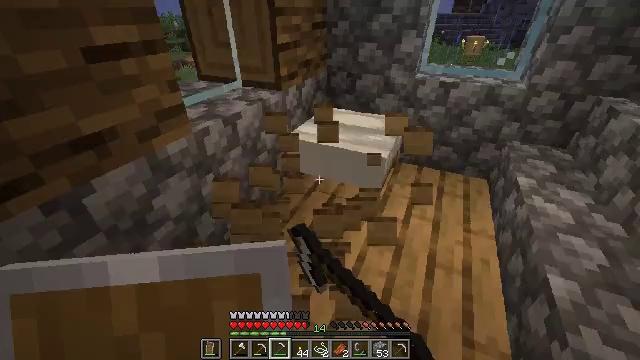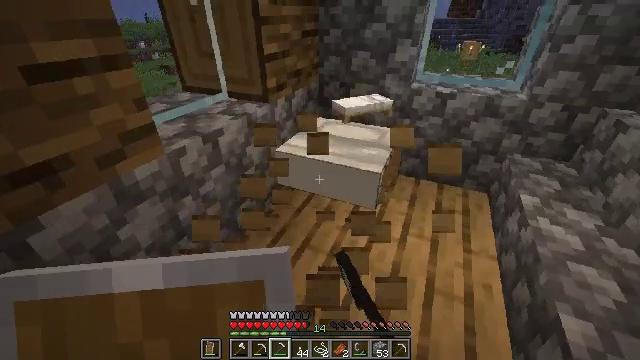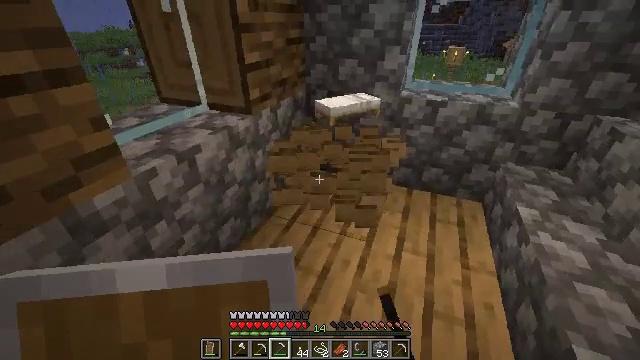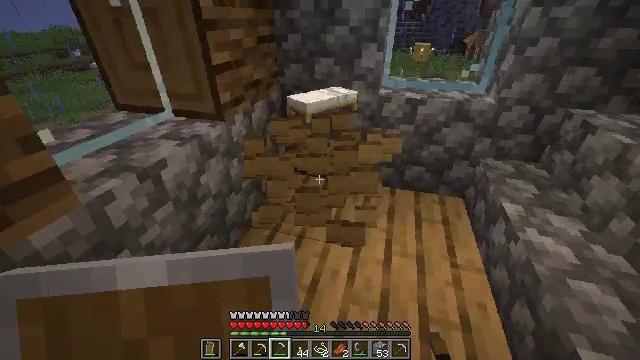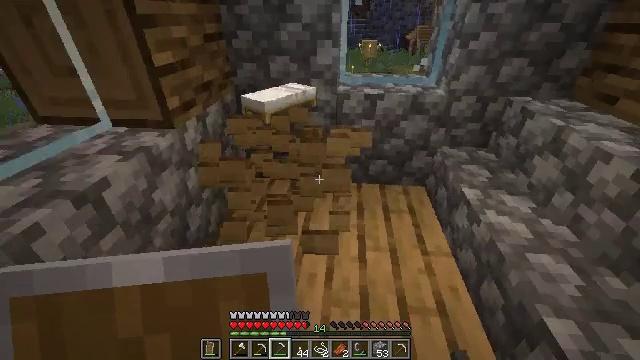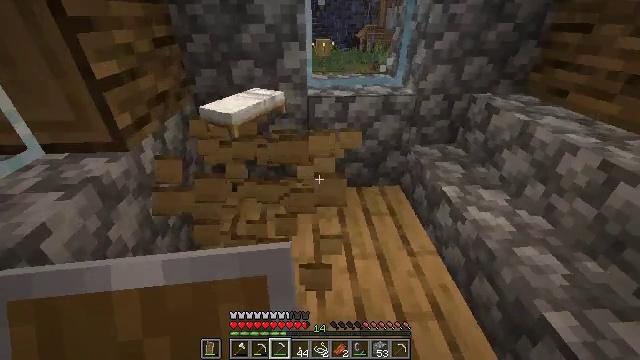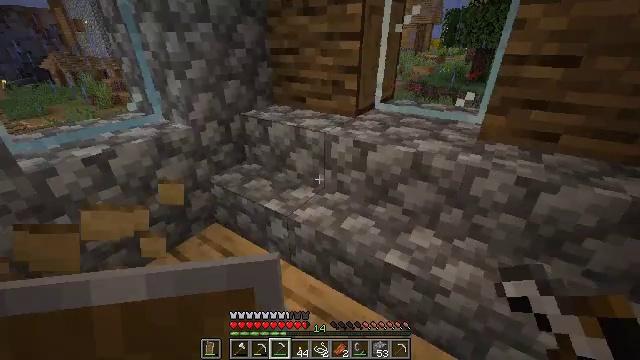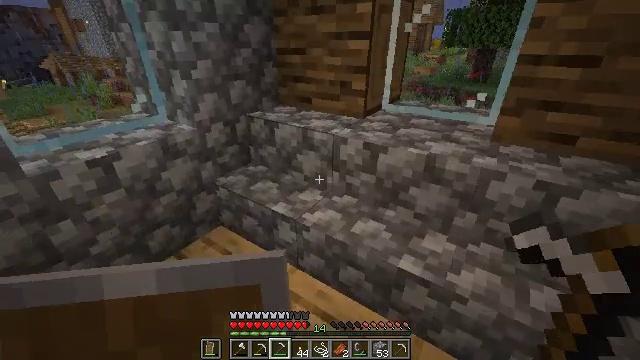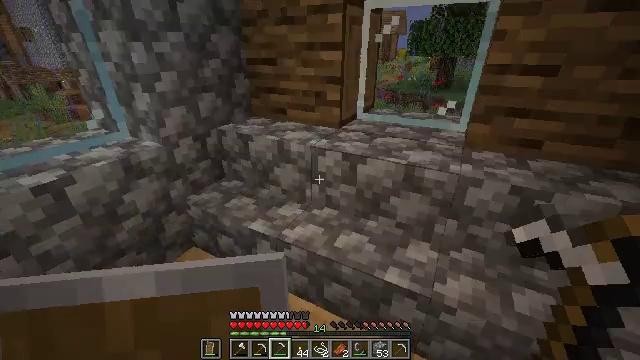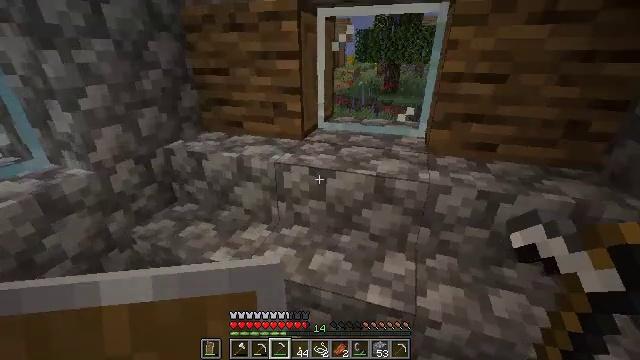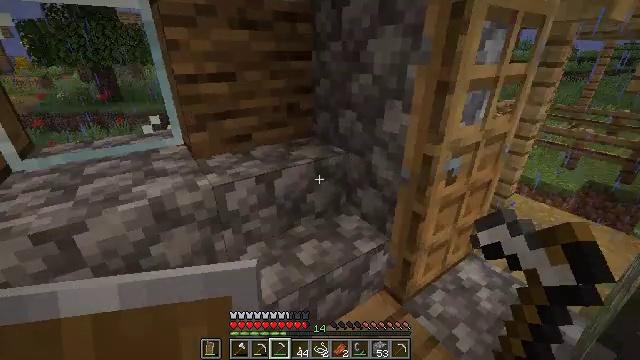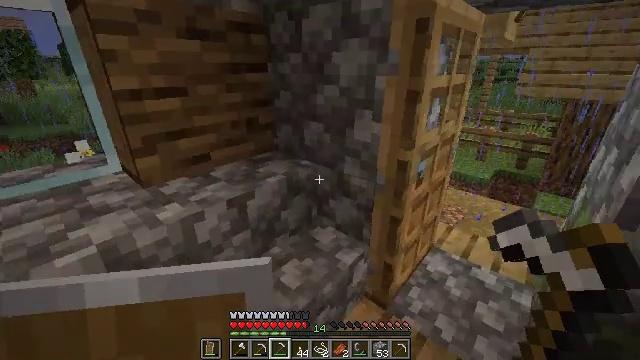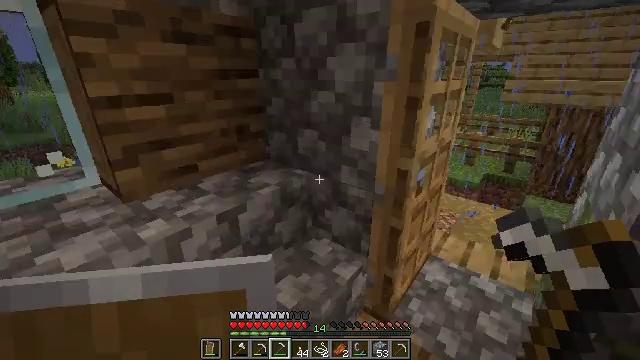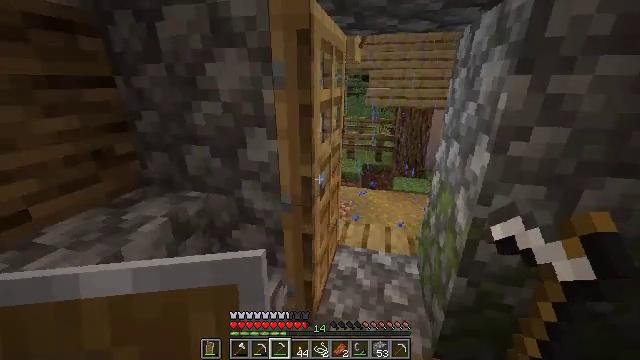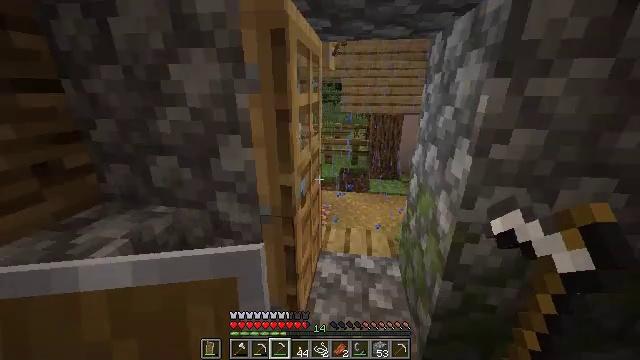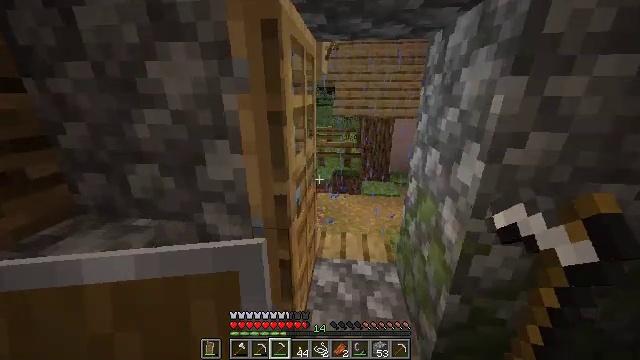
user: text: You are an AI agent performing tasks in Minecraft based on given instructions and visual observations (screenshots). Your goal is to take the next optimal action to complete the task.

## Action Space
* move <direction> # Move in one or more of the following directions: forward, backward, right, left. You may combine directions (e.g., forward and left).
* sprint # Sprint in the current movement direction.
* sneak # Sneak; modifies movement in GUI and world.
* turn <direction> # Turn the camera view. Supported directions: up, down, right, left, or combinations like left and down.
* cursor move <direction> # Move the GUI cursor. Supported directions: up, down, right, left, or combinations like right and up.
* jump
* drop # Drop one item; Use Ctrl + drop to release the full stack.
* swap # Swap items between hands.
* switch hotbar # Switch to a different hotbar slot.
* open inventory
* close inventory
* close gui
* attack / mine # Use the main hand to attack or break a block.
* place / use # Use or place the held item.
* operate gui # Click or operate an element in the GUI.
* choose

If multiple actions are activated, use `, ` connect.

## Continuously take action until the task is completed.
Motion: motion action
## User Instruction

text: Remove the yellow bed.
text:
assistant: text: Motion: move forward
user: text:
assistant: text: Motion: move forward, turn right and up
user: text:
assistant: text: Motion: move forward and move left, turn right
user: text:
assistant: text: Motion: move forward and move left, turn right
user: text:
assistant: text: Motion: move forward and move left, turn right
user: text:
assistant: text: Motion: move forward, turn right and up
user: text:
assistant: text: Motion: no_op
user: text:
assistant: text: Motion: move forward, turn right and up
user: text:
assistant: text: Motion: move forward and move left, turn right and up
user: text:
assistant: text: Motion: move forward and move left, turn right
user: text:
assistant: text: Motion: turn right and up
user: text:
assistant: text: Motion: move forward, turn right and up
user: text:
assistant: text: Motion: move forward, sprint, turn right
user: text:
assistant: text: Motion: move forward, sprint, turn right
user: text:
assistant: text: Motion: move forward, sprint, turn right
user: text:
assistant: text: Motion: move forward and move right, sprint, turn right
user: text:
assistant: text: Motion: move forward and move right, sprint, turn left and up
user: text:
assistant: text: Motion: move forward and move left, sprint, turn left
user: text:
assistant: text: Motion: move forward and move left, sprint
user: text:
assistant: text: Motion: move forward, sprint
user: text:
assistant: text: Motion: move forward and move right, sprint
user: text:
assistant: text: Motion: move forward and move right
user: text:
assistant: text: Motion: move forward and move right
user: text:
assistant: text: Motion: move forward and move right, sprint, turn left and down
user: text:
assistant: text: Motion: move forward, sprint, turn left
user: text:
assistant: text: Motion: move forward, sprint, turn left
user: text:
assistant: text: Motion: move forward, turn left
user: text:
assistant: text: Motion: move forward, turn left
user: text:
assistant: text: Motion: move forward, turn left
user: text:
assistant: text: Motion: move forward